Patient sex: M
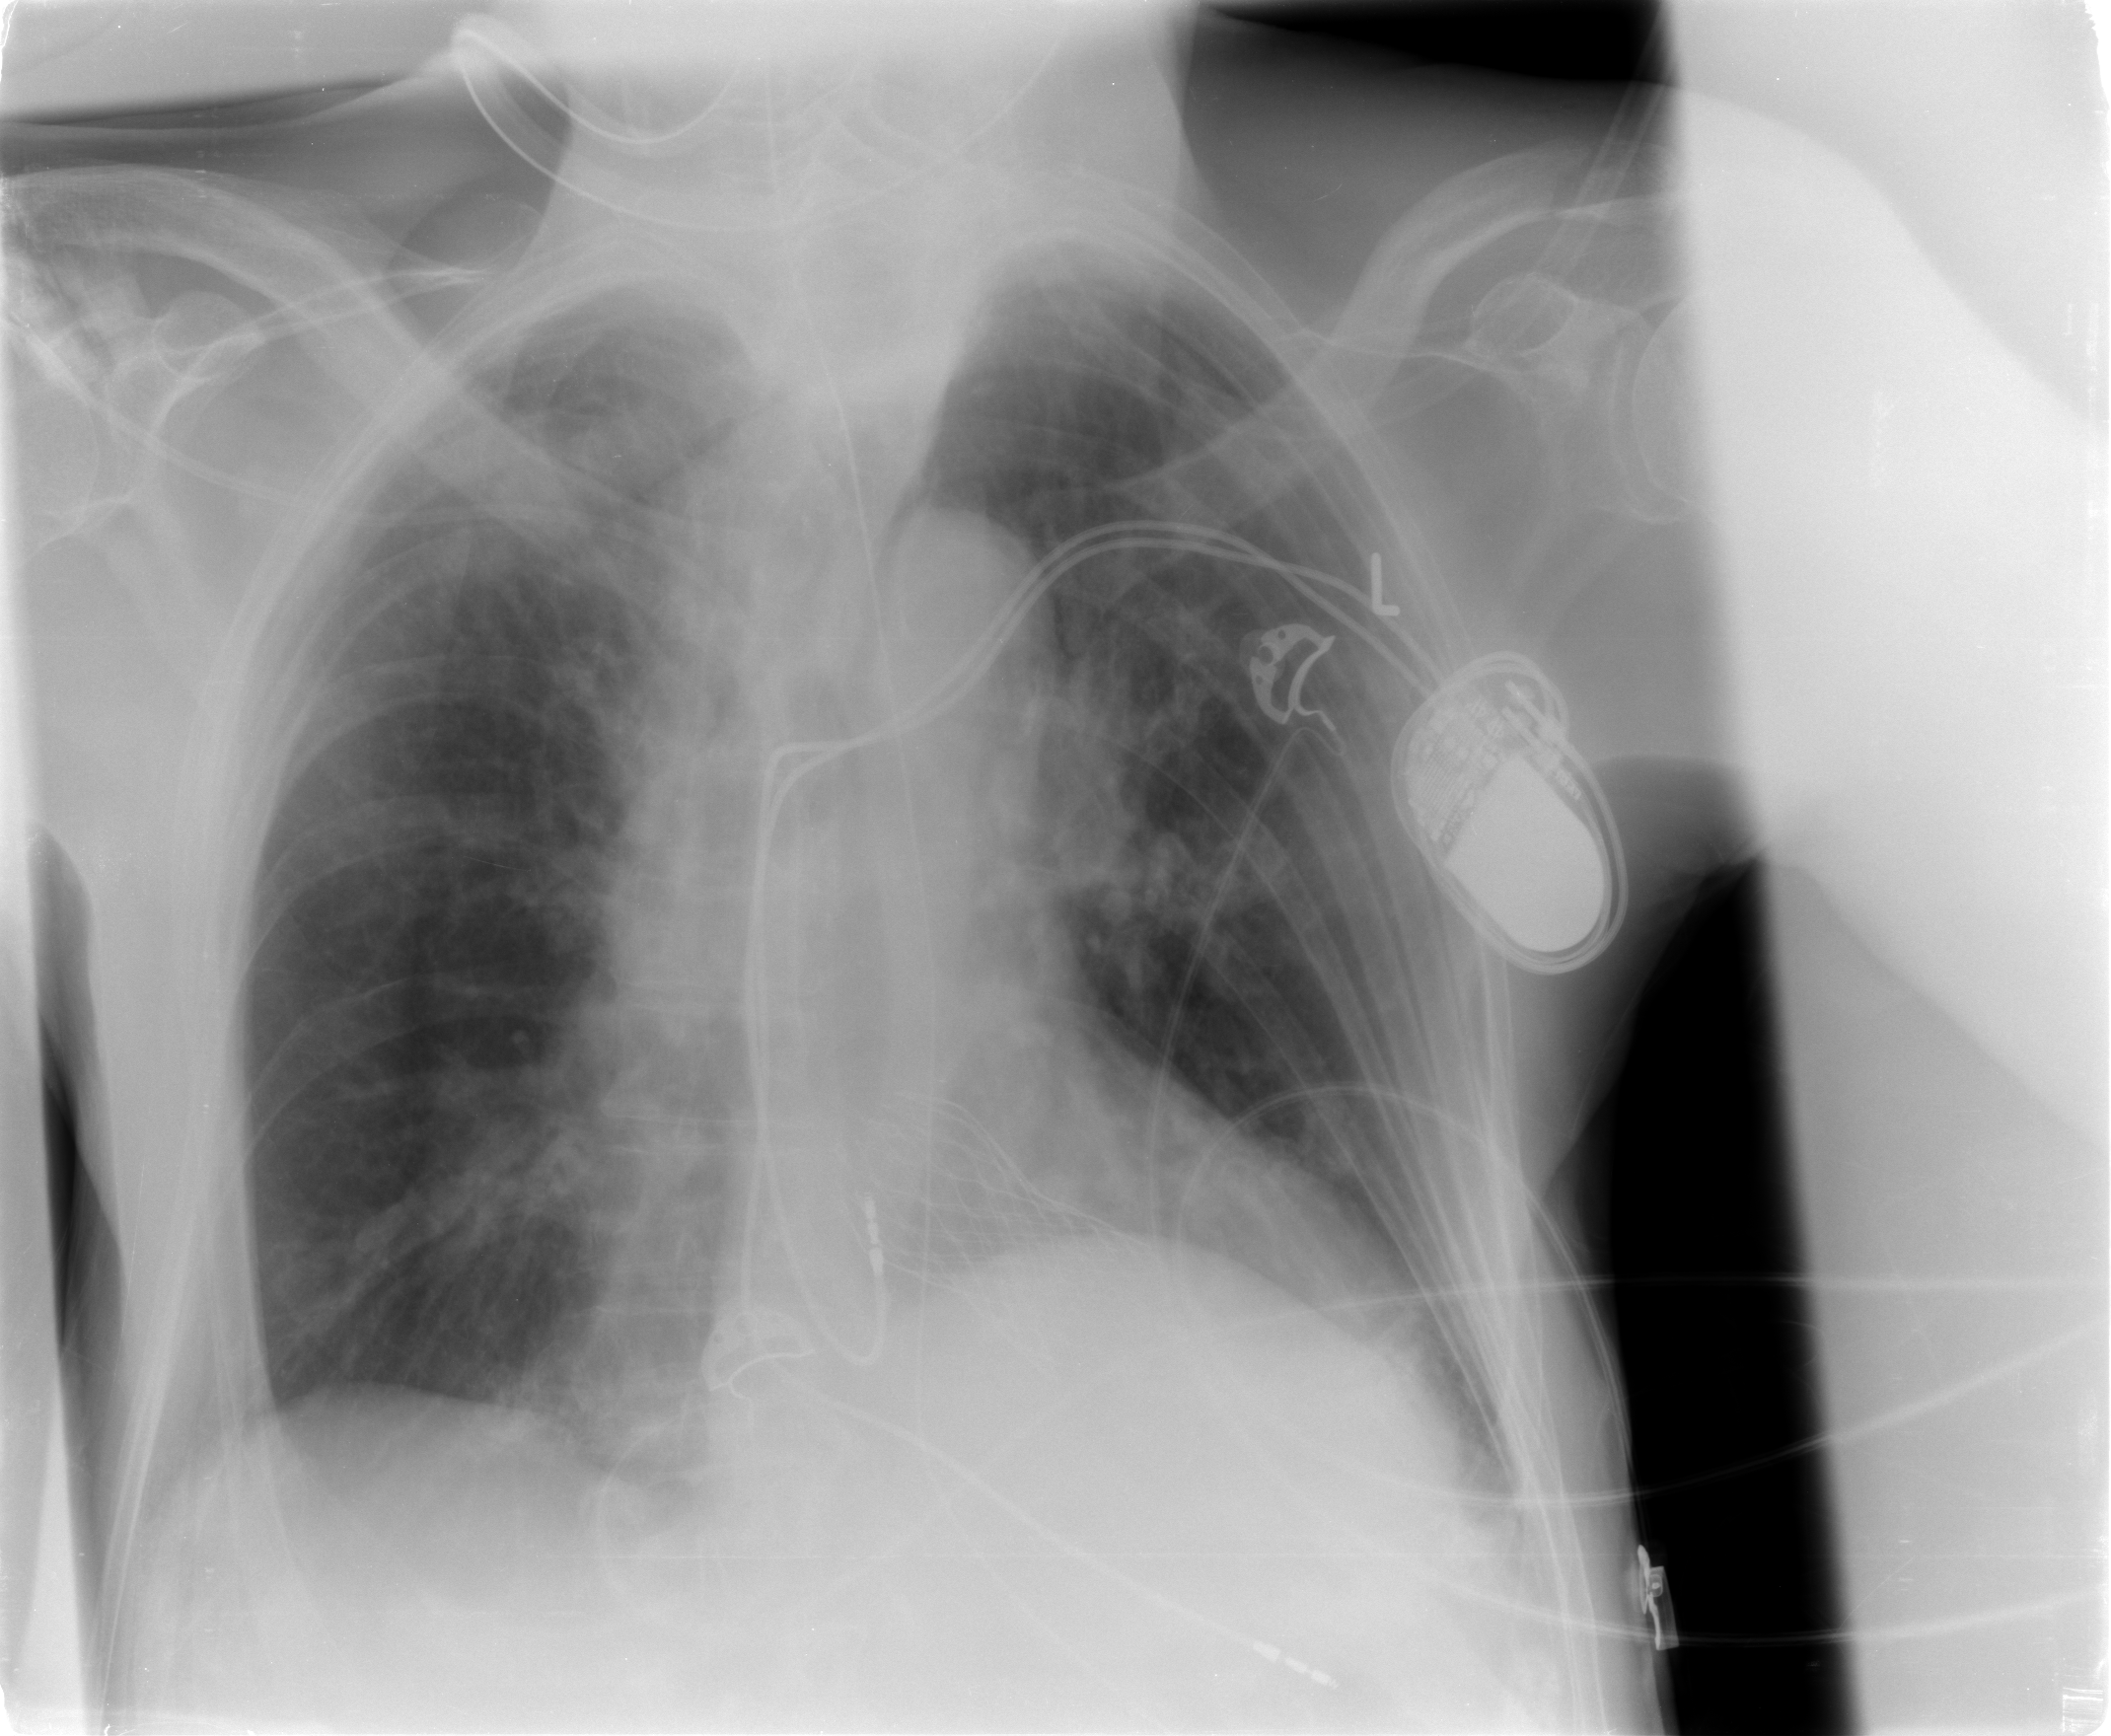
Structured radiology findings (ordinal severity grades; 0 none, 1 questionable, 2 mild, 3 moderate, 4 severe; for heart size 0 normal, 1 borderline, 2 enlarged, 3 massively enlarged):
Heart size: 1
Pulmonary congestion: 3
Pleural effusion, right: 2
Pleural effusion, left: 2
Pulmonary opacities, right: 1
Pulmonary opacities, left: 1
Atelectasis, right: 2
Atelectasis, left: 2